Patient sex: M
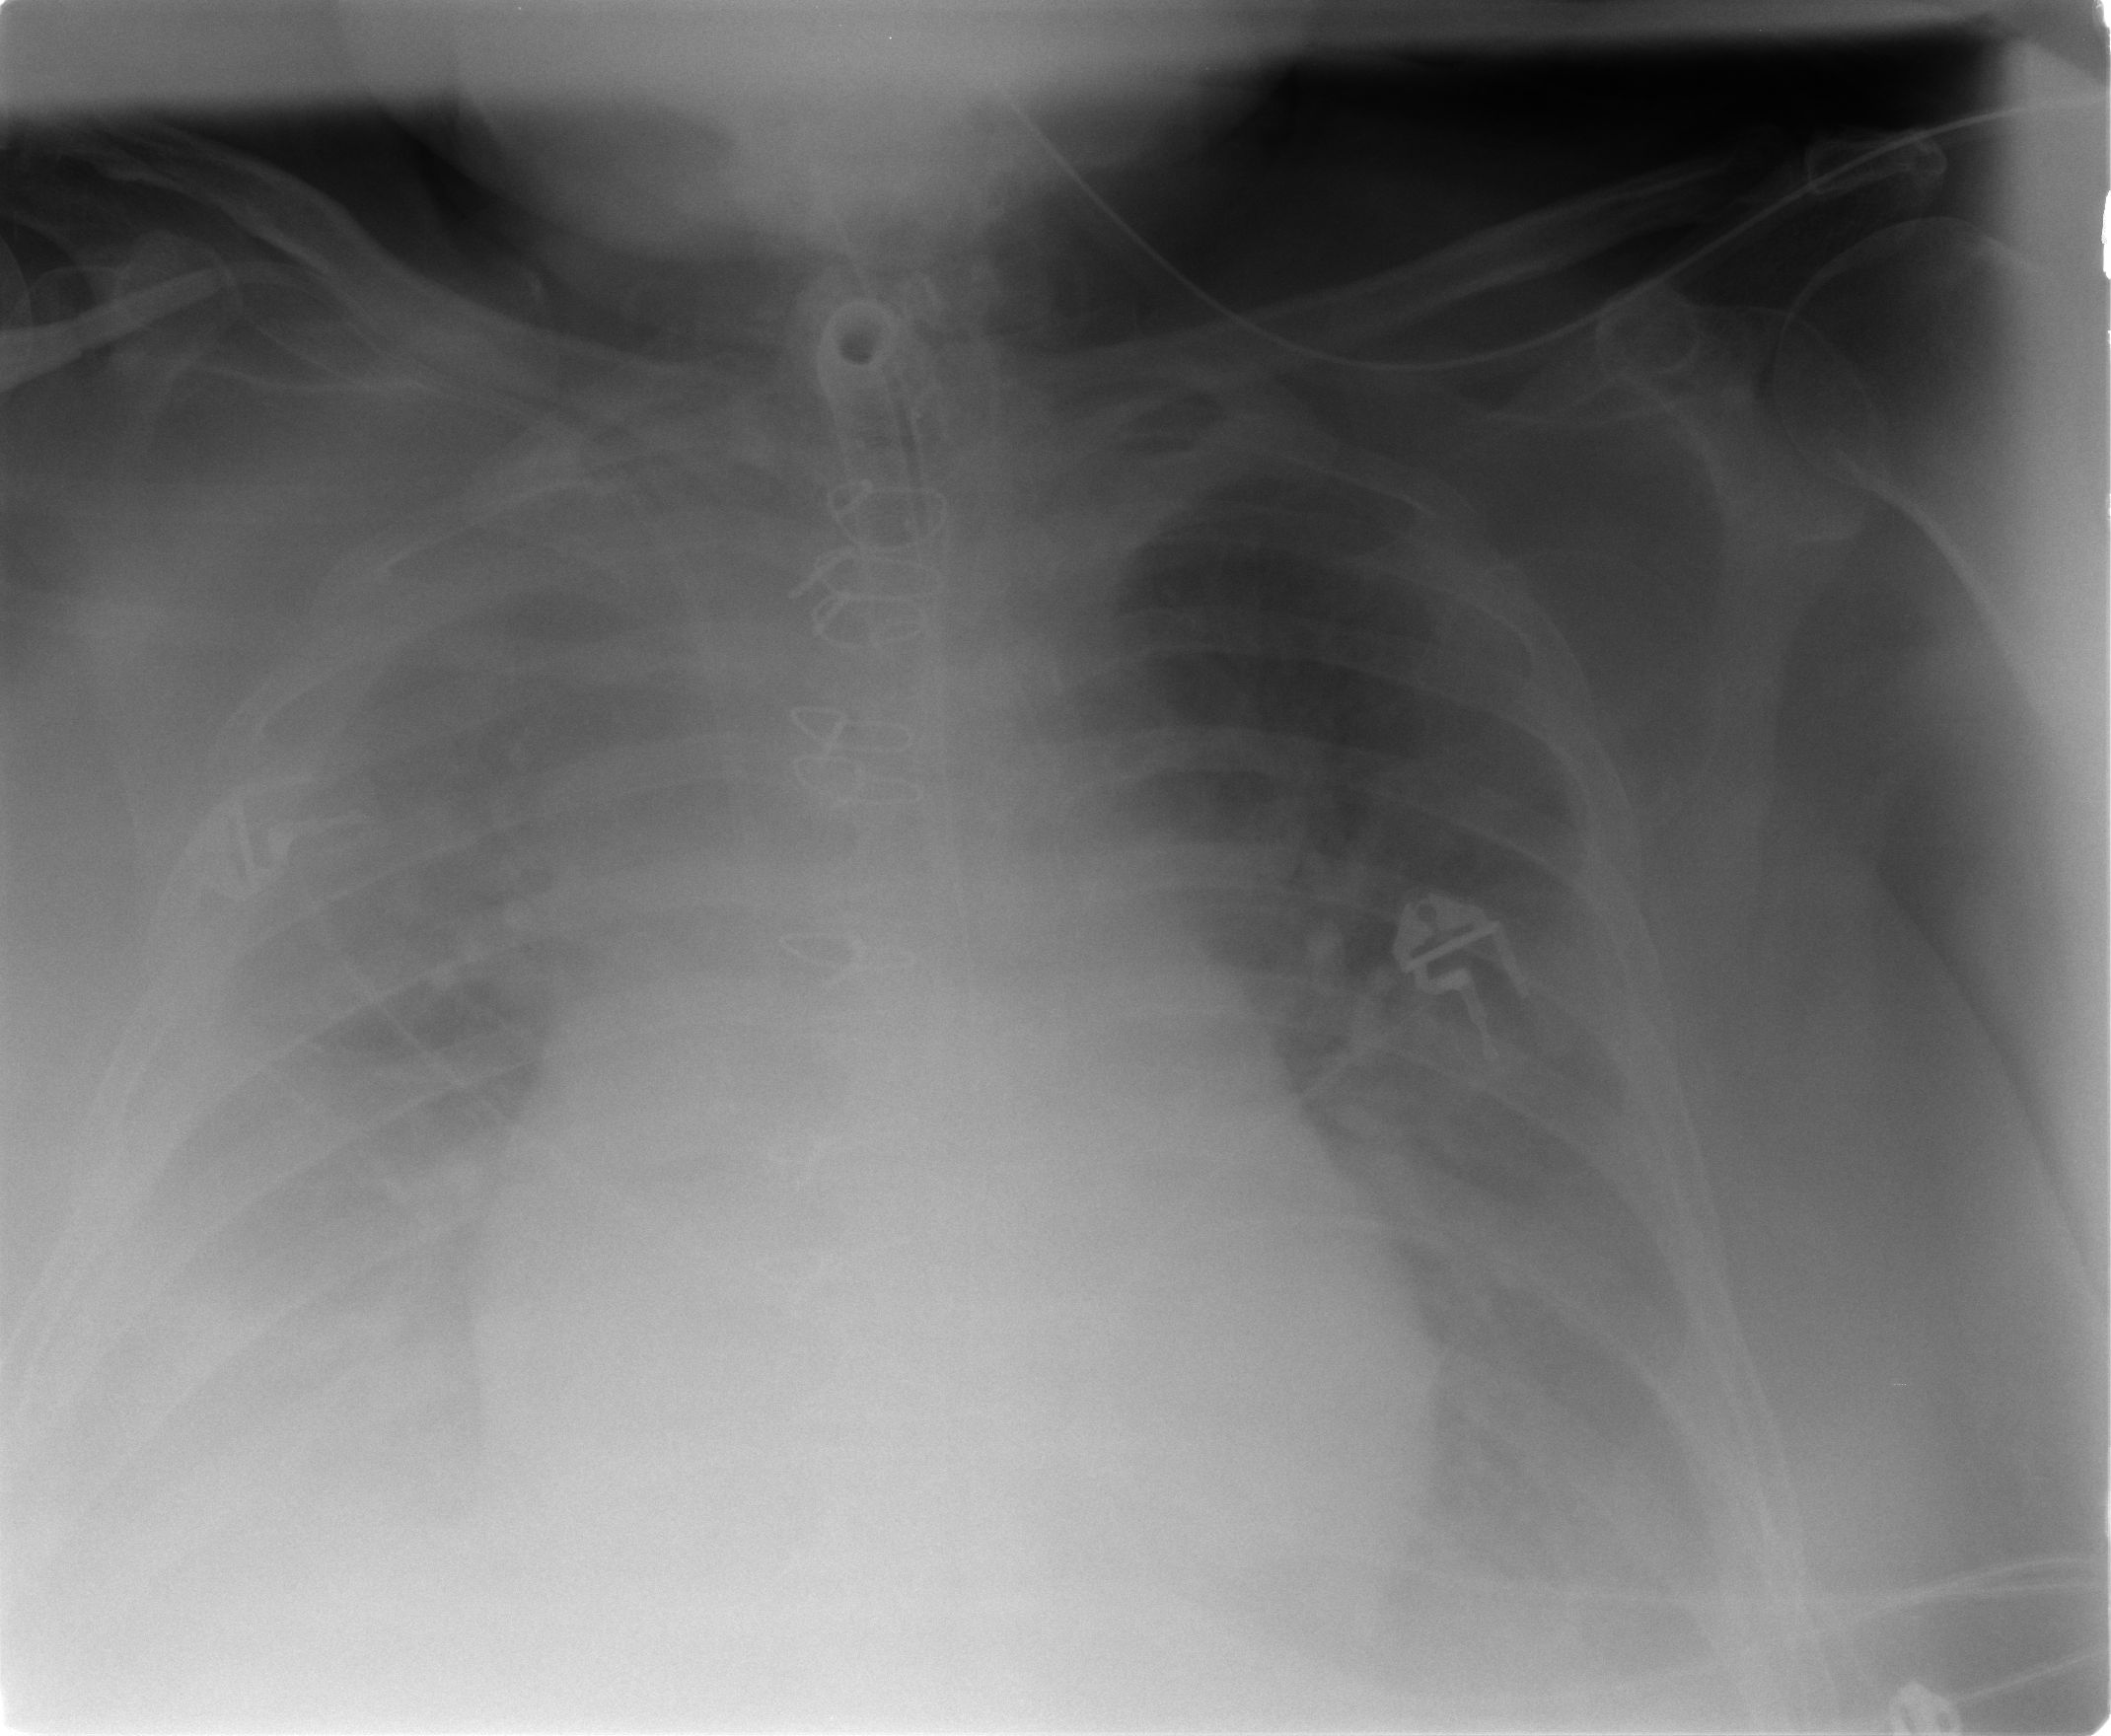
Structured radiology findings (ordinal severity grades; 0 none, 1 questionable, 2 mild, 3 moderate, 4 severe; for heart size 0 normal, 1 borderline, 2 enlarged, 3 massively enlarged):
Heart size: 2
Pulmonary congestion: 3
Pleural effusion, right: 4
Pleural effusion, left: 3
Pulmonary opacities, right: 1
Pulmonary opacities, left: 1
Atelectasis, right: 3
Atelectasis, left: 2